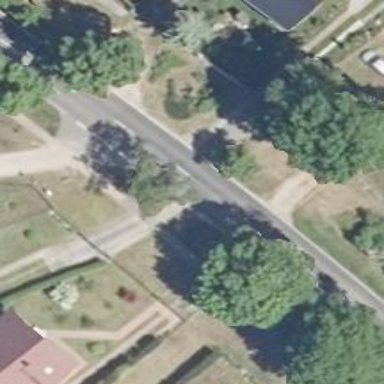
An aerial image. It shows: Asphalt road classified as tertiary.